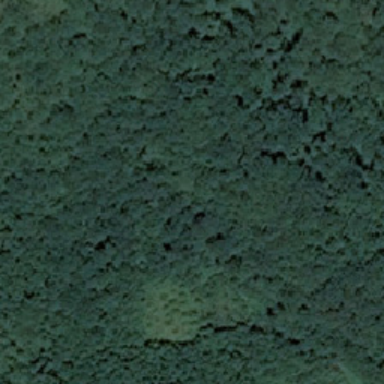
Many green trees make up the forest .